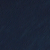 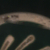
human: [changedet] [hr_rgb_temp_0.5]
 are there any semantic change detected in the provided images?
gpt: Some artificial islands have been realized in the sea.